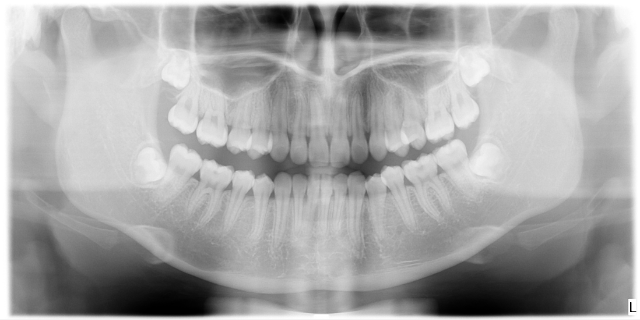
adult